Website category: phone
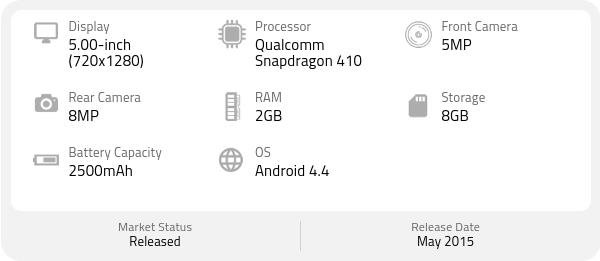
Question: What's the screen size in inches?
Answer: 5.00-inch

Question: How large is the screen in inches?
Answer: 5.00-inch

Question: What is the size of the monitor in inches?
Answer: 5.00-inch

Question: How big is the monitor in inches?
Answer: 5.00-inch

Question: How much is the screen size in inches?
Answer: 5.00-inch

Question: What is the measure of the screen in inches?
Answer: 5.00-inch

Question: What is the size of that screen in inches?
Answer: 5.00-inch

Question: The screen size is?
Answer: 5.00-inch

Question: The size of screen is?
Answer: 5.00-inch

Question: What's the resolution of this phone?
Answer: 720x1280

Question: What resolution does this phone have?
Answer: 720x1280

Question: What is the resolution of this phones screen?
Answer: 720x1280

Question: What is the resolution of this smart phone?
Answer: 720x1280

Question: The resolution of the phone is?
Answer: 720x1280

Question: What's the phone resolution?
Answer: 720x1280

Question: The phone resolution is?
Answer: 720x1280

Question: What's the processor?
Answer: Qualcomm Snapdragon 410

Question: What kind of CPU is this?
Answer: Qualcomm Snapdragon 410

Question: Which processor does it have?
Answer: Qualcomm Snapdragon 410

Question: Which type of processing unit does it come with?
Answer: Qualcomm Snapdragon 410

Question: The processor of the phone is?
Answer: Qualcomm Snapdragon 410

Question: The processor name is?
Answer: Qualcomm Snapdragon 410

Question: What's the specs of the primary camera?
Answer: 8MP

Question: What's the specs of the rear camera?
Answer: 8MP

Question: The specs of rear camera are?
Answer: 8MP

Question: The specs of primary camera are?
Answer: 8MP

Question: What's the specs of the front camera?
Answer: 5MP

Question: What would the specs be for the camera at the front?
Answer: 5MP

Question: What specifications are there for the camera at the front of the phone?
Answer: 5MP

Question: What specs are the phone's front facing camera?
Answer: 5MP

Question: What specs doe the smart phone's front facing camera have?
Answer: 5MP

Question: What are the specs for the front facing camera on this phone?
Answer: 5MP

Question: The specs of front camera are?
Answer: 5MP

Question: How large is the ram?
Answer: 2GB

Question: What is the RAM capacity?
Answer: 2GB

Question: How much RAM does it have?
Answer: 2GB

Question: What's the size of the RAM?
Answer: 2GB

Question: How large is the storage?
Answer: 8GB

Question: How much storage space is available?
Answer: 8GB

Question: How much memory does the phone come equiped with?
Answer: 8GB

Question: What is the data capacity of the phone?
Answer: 8GB

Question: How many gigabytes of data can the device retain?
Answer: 8GB

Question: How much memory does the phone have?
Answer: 8GB

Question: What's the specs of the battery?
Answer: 2500mAh

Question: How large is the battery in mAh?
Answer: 2500mAh

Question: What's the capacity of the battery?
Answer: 2500mAh

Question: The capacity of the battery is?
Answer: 2500mAh

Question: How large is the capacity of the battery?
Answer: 2500mAh

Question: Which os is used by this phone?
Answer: Android 4.4

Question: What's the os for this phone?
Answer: Android 4.4

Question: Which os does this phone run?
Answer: Android 4.4

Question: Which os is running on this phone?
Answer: Android 4.4

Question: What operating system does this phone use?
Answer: Android 4.4

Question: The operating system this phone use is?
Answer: Android 4.4

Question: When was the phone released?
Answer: May 2015

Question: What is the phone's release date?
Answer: May 2015

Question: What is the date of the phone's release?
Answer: May 2015

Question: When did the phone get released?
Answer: May 2015

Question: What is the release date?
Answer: May 2015

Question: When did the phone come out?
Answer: May 2015

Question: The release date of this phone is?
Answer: May 2015